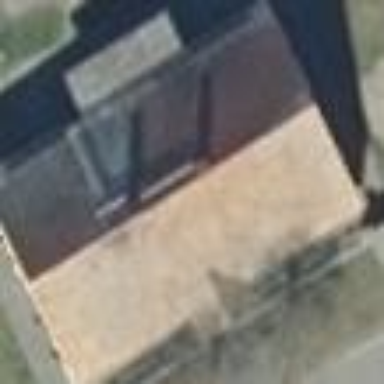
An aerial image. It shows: Building with gabled roof. The roof is oriented along the structure and colored in red.